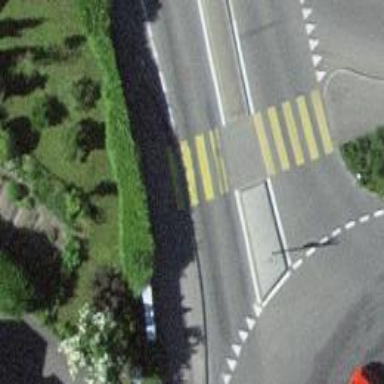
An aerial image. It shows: Uncontrolled road crossing with pedestrian island.